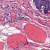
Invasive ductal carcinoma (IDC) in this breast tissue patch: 0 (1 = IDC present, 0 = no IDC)